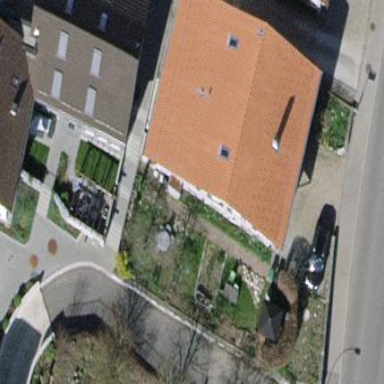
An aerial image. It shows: Terrace building.